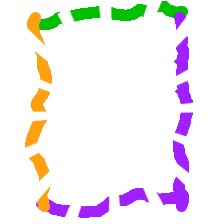
Shape: rectangle